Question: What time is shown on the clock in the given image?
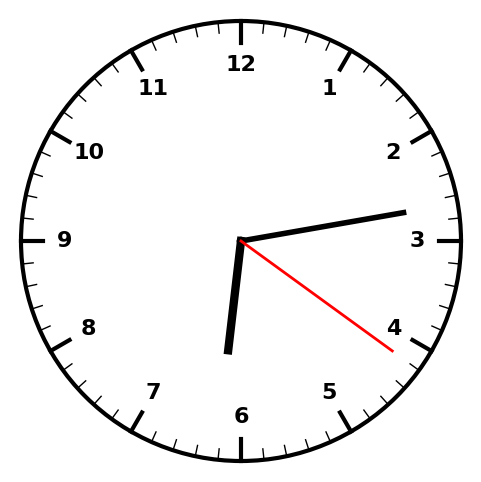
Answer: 06:13:21